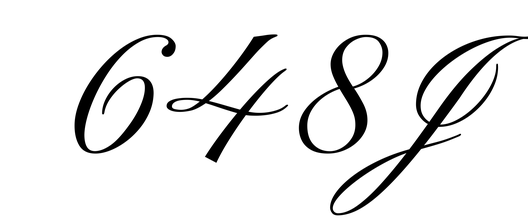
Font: PinyonScript-Regular